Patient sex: F
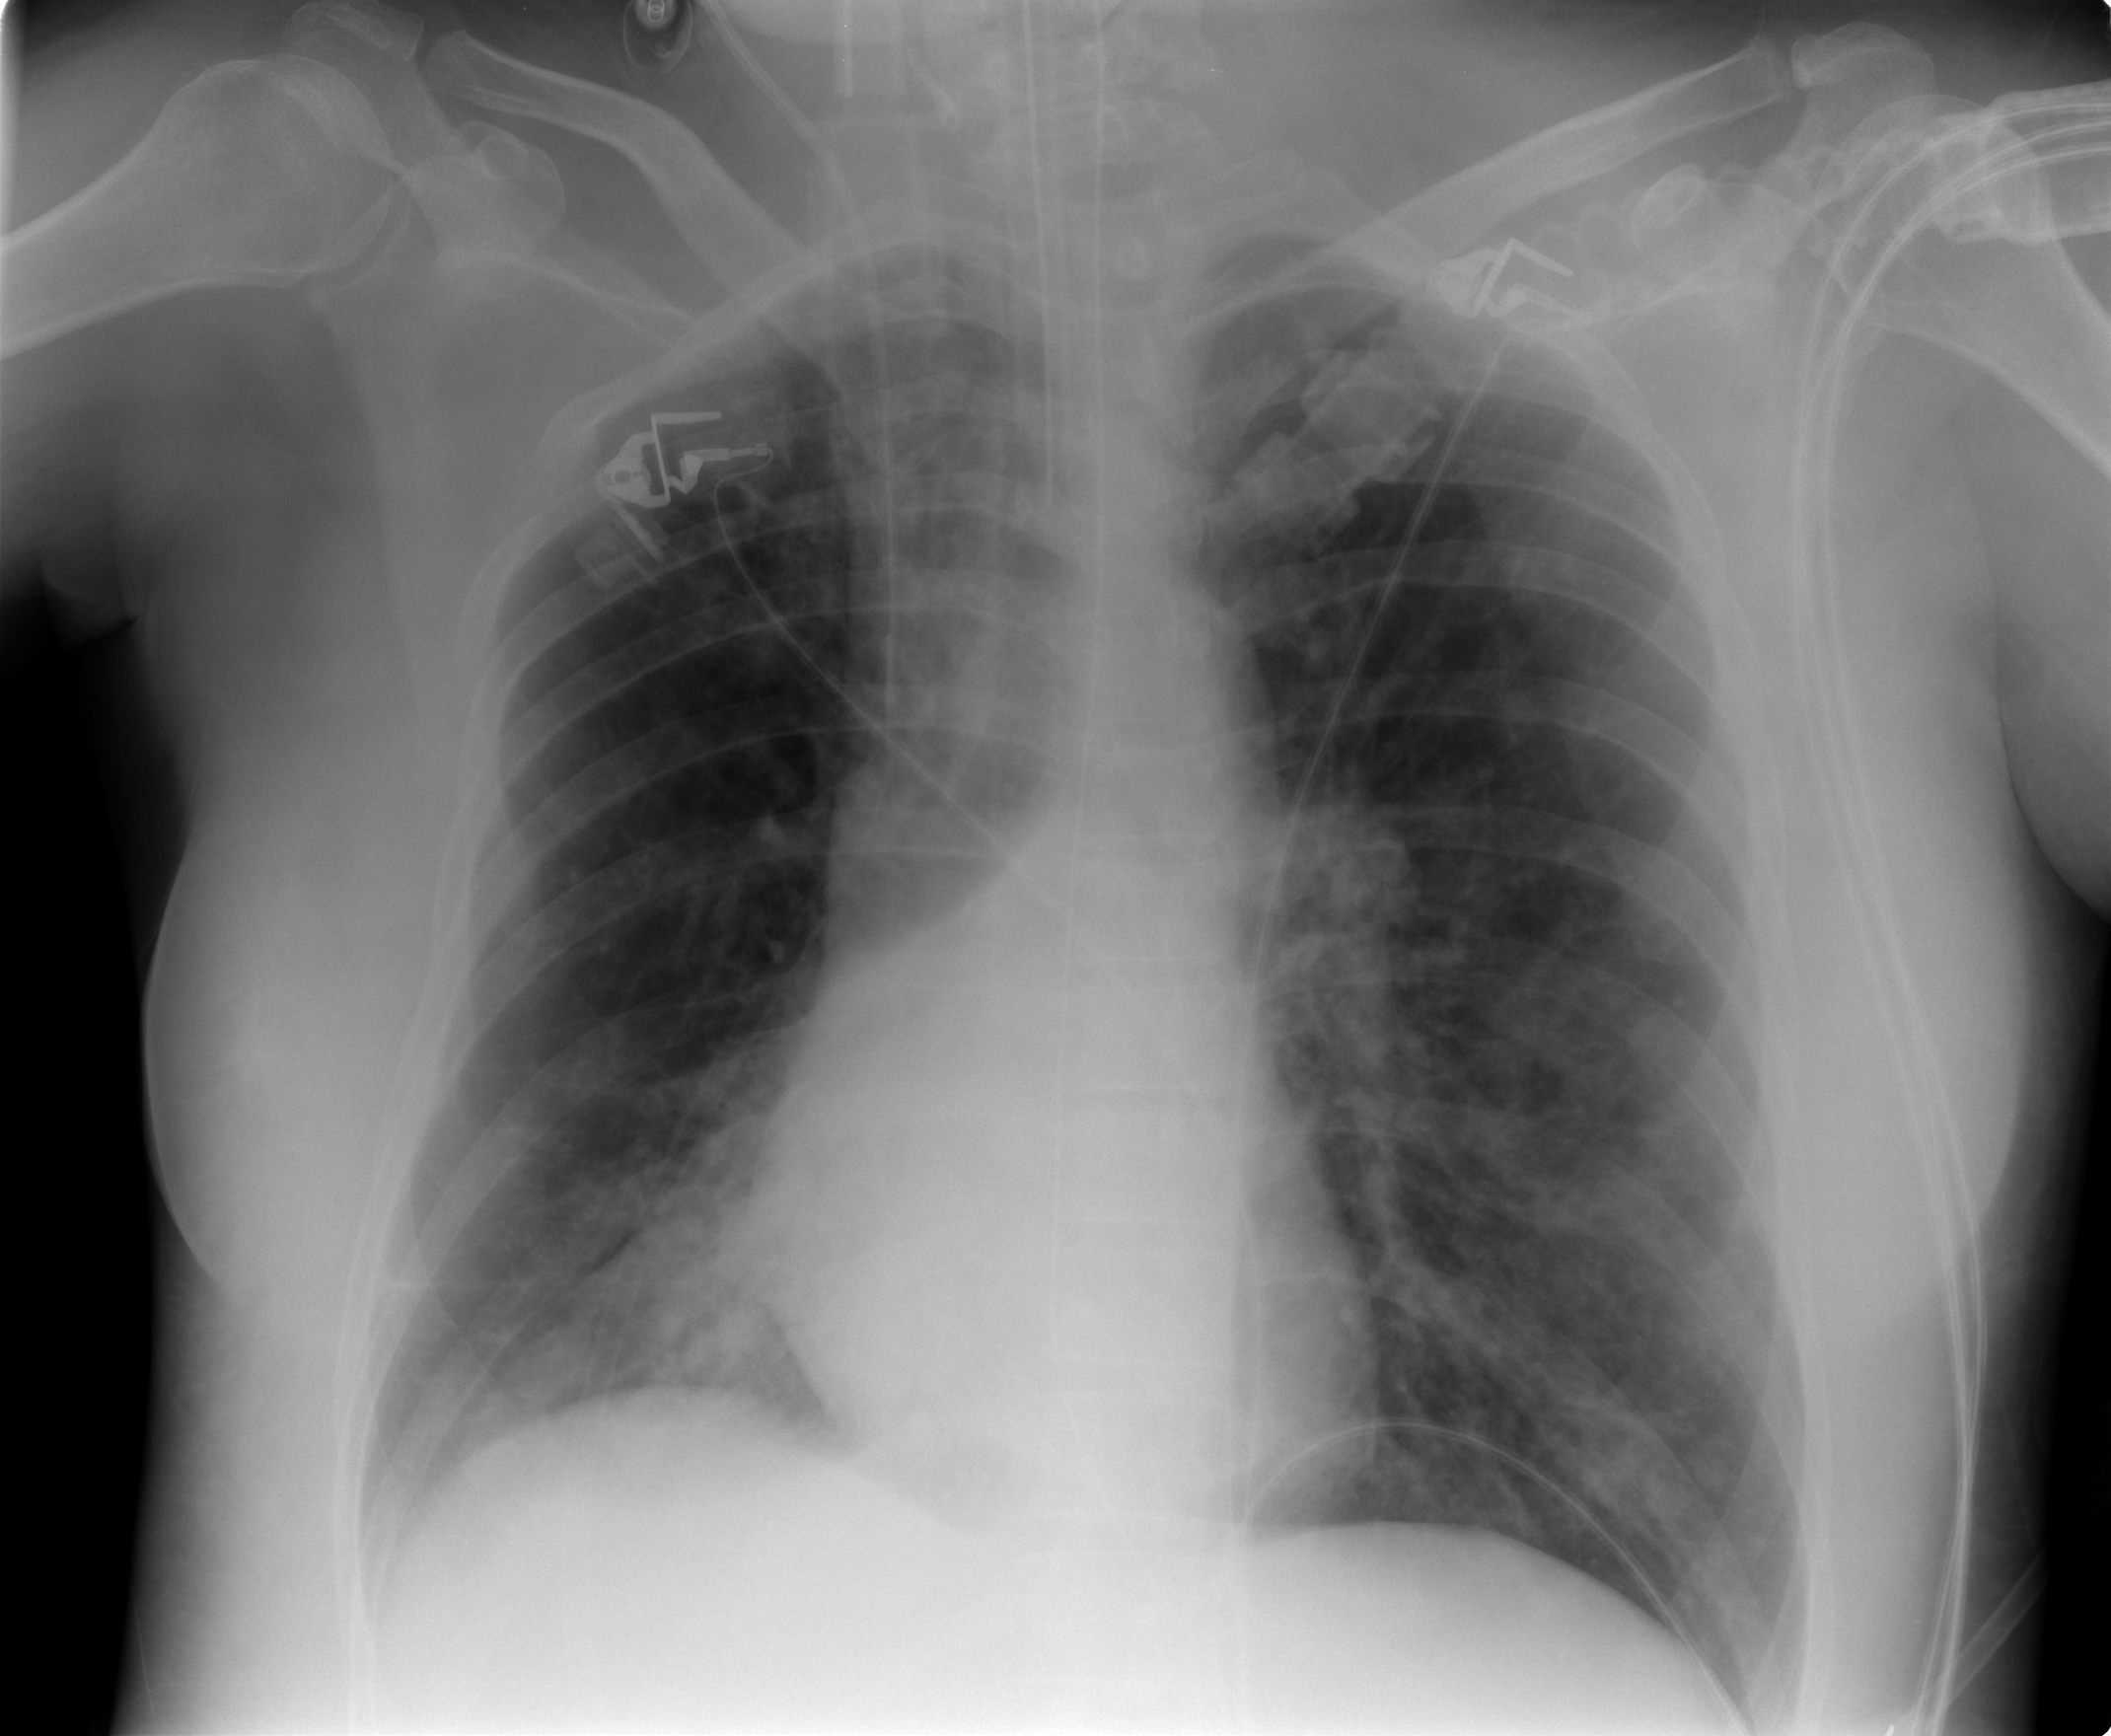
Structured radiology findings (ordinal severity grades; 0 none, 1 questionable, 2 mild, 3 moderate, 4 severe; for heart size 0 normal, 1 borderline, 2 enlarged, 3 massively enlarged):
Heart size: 0
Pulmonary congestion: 1
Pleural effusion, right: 1
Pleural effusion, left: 0
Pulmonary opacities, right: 2
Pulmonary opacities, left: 0
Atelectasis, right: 2
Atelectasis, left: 2